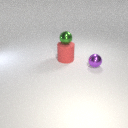
small green metal sphere above large red rubber cylinder